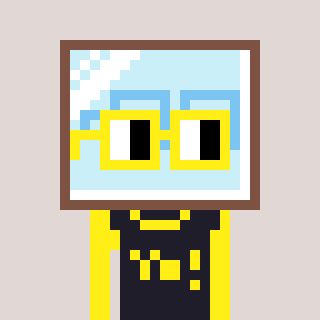
a pixel art character with square yellow glasses, a mirror-shaped head and a grayscale-colored body on a warm background